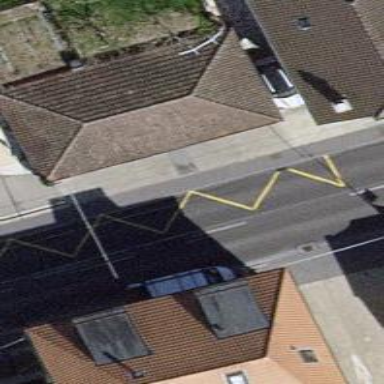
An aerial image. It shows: Bus stop with platform for public transport.